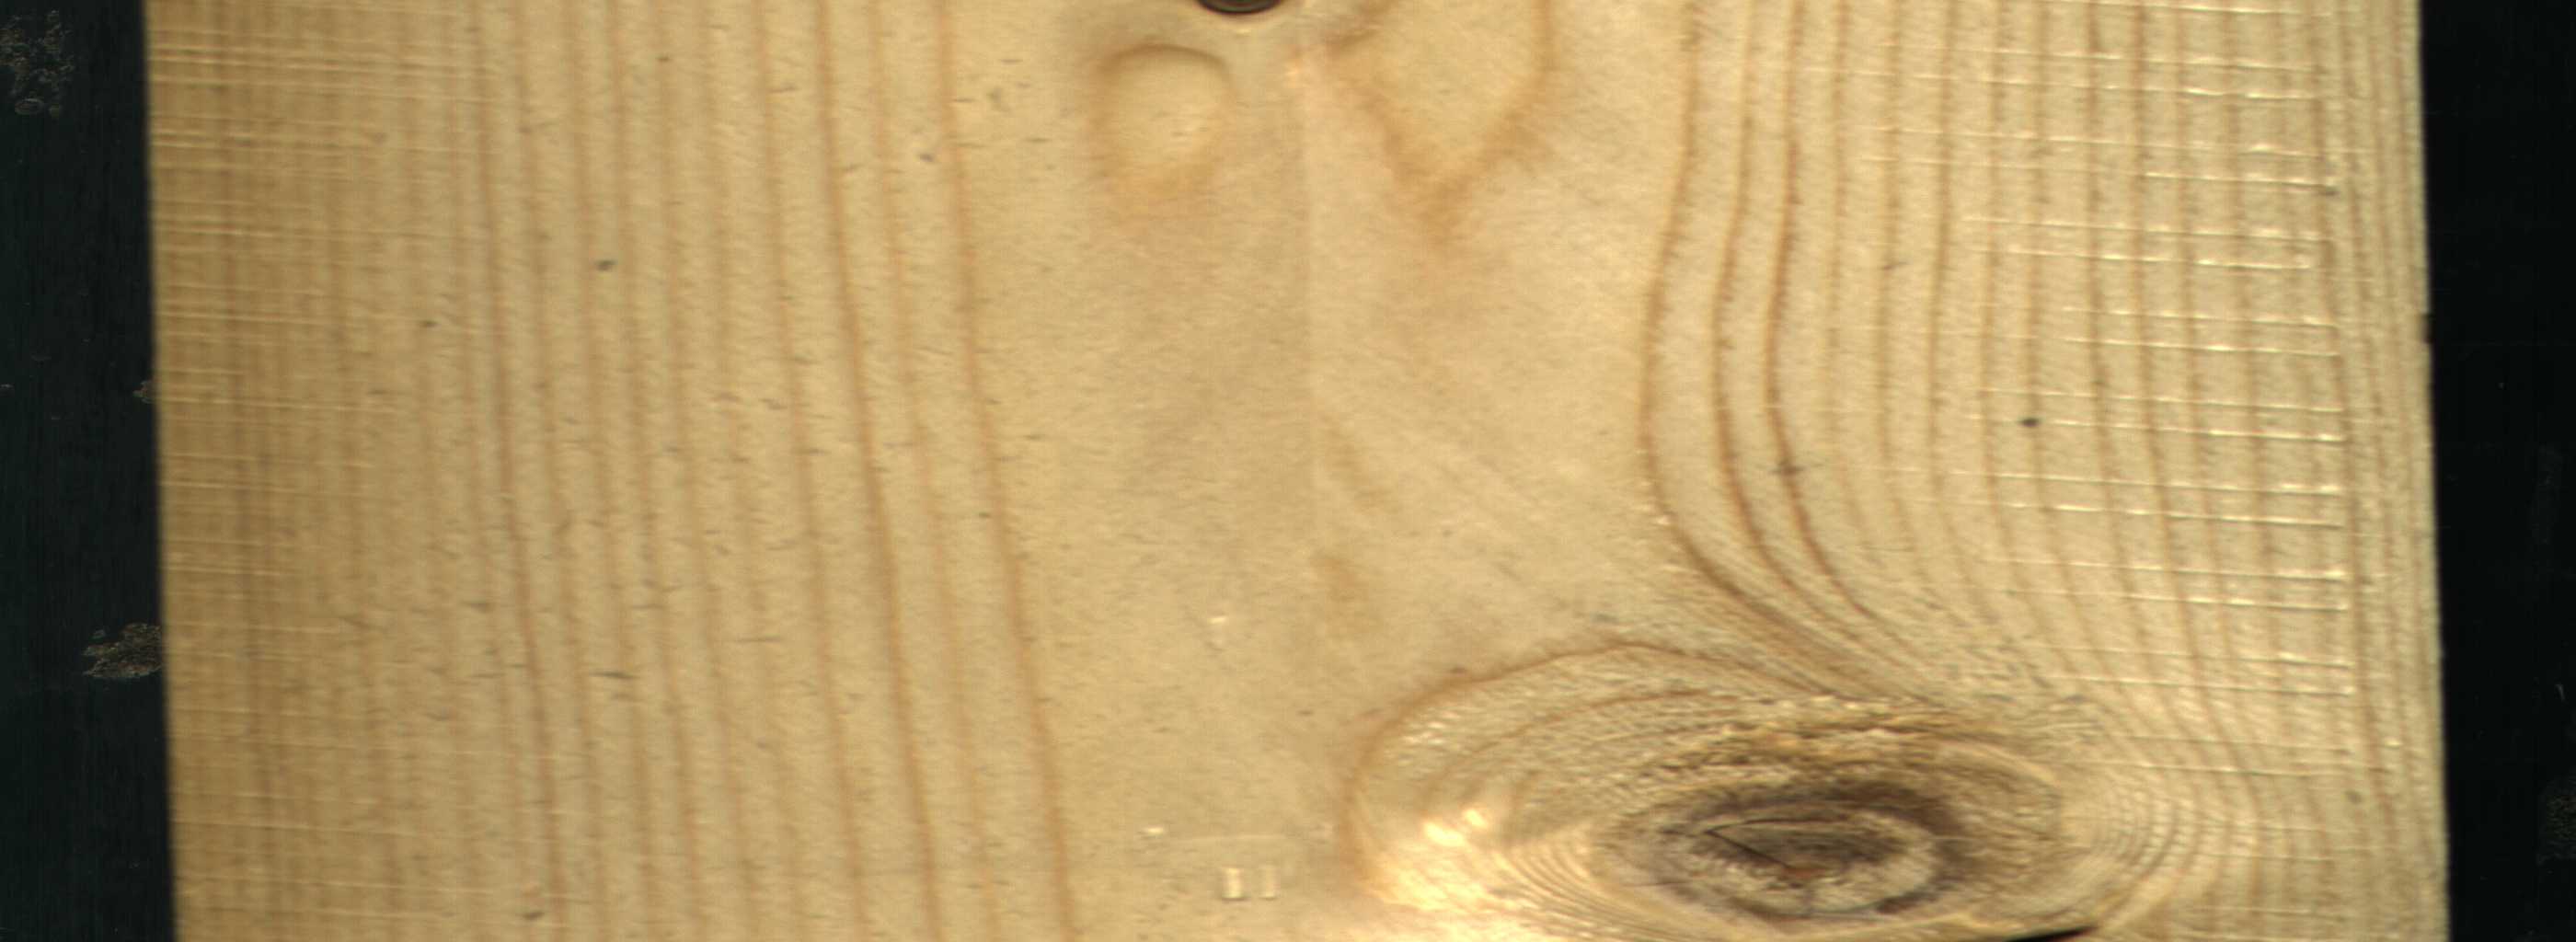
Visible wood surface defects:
knot_with_crack
Dead_Knot
Dead_Knot